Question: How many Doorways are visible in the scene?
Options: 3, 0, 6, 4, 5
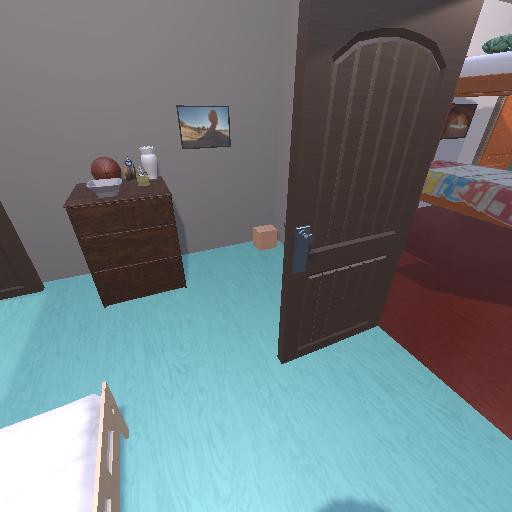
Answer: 3